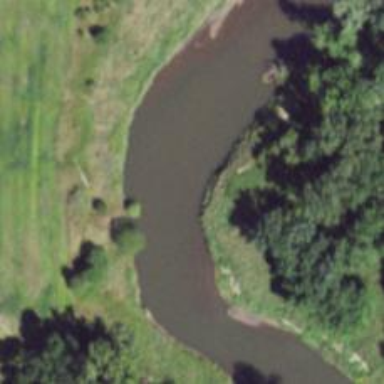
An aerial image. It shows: Beautiful view of river.